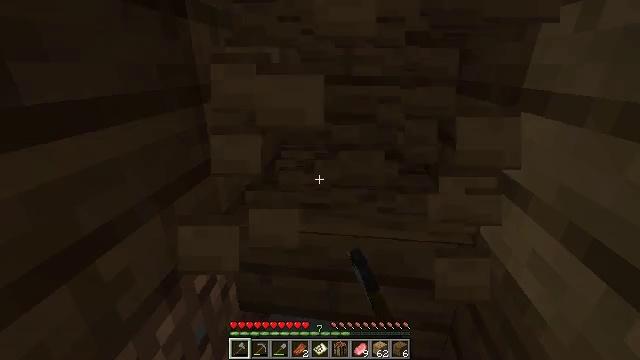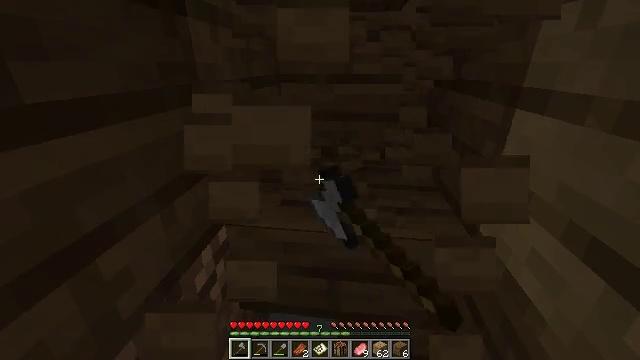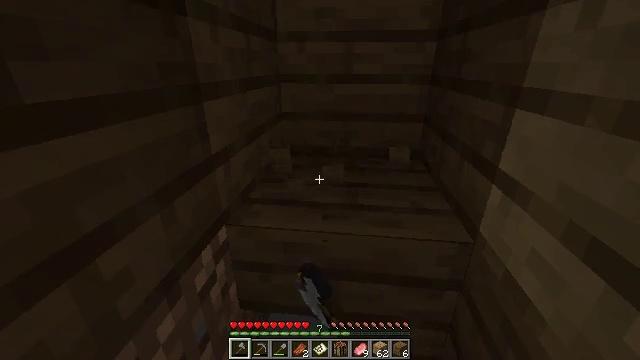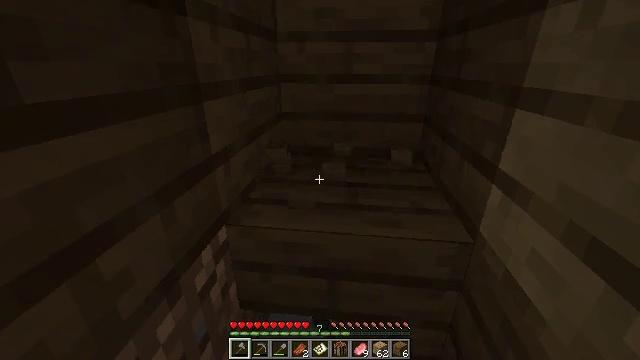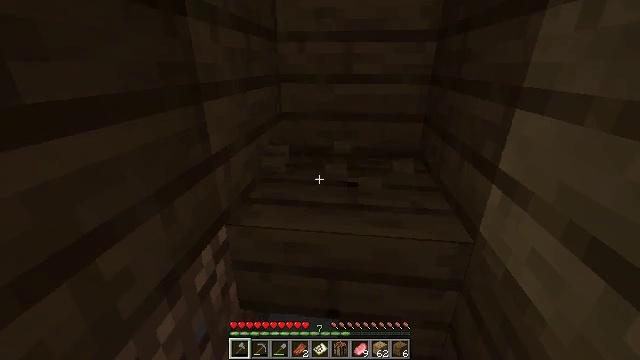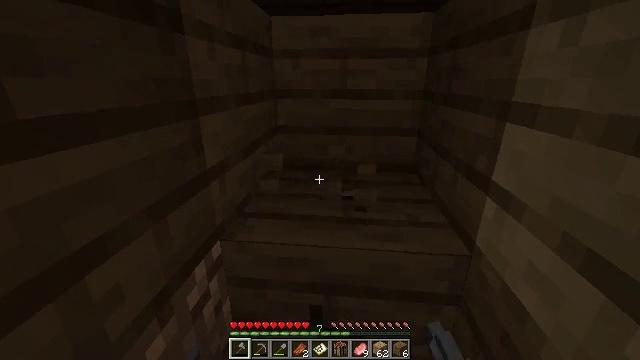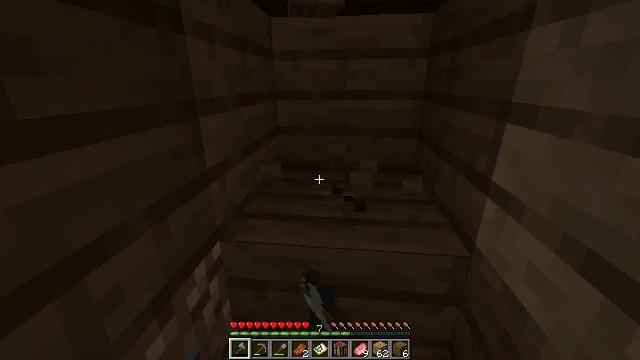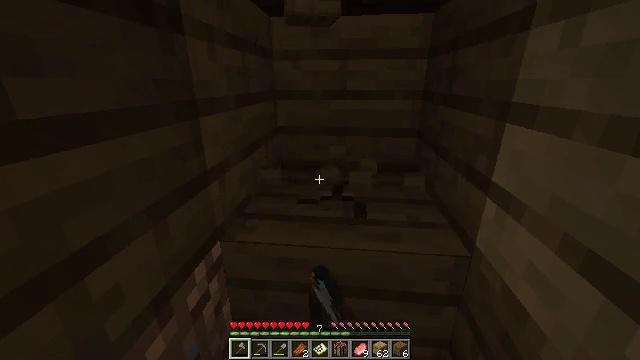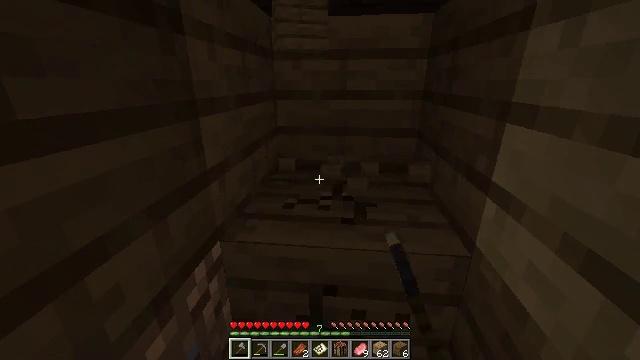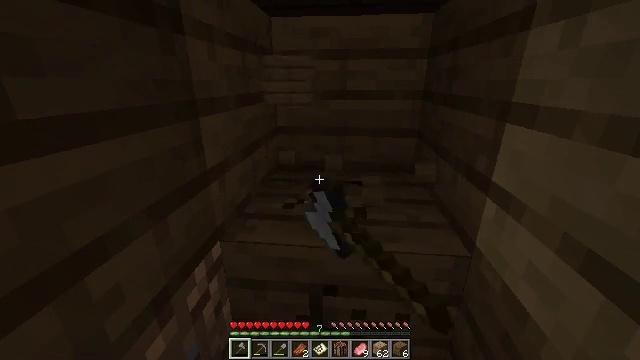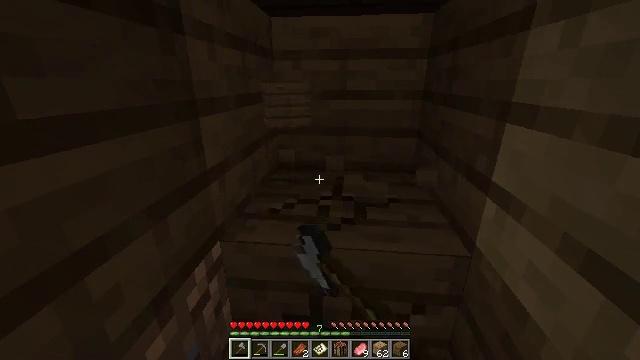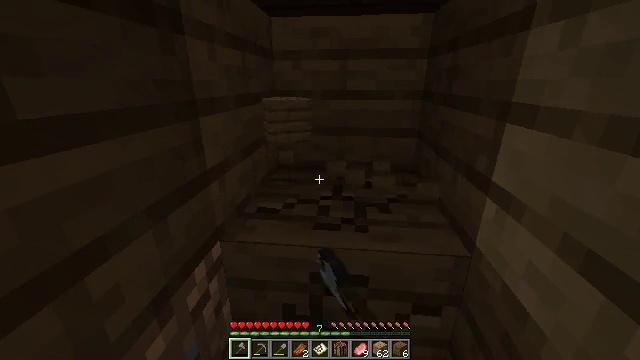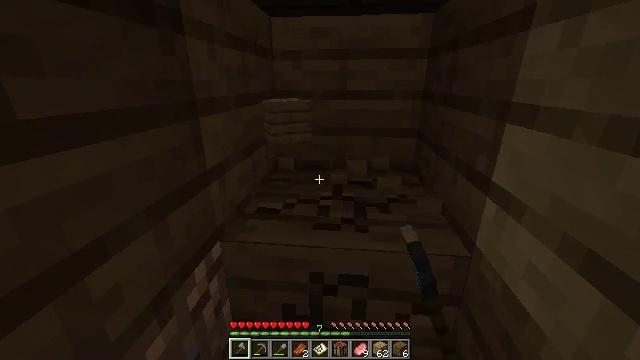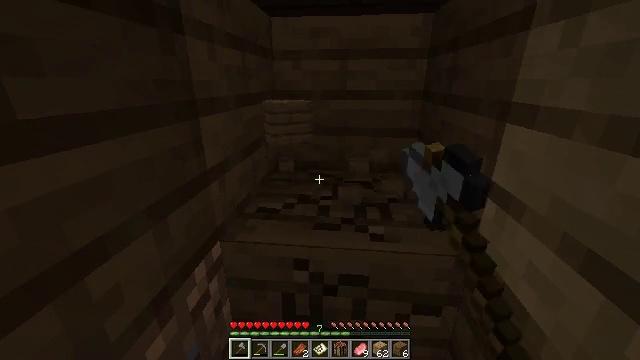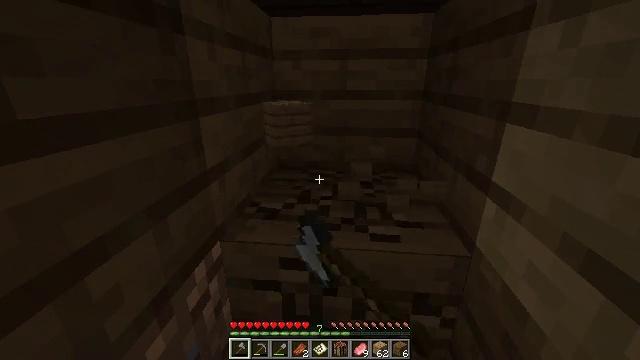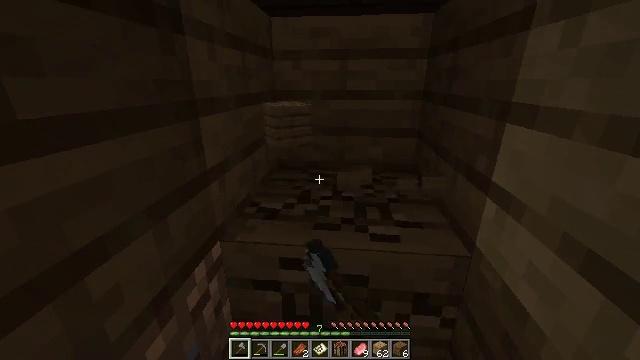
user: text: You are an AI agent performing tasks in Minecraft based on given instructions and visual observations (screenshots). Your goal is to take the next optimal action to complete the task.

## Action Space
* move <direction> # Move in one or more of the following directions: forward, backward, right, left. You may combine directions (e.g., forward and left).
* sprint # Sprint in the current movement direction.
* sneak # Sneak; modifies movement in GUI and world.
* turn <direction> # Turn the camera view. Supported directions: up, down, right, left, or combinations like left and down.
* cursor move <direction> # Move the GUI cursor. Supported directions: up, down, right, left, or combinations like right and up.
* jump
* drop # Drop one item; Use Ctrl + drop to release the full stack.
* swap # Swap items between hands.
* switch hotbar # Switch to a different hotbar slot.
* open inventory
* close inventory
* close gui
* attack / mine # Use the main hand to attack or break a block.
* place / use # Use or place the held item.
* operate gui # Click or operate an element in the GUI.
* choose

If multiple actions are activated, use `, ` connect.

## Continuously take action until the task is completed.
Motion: motion action
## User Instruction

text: Collect spruce stairs from a structure.
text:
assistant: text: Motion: attack / mine
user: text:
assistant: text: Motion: attack / mine
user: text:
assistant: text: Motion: attack / mine
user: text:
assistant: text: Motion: attack / mine
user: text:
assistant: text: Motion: turn right and up, attack / mine
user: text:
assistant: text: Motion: attack / mine
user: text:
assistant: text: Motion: attack / mine
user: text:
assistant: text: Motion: attack / mine
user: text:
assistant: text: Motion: attack / mine
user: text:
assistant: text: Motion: attack / mine
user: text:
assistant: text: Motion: attack / mine
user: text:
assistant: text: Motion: attack / mine
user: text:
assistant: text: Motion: attack / mine
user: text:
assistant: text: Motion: attack / mine
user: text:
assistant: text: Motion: attack / mine
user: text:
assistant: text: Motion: attack / mine
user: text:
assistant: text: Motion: attack / mine
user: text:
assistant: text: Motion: attack / mine
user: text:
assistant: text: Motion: move forward, attack / mine
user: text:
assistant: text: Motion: move forward, attack / mine
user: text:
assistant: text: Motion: move forward, attack / mine
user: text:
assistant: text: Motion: attack / mine